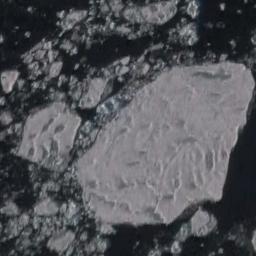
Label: sea_ice